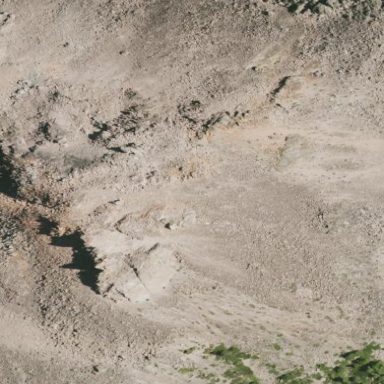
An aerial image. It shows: Landscape dominated by bare rock.